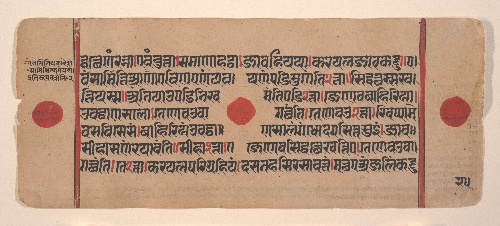
Date: 15th century
Object type: Folio
Classification: Paintings
Medium: Ink, opaque watercolor, and gold on paper
Culture: India (Gujarat)
Dimensions: 4 3/8 x 10 5/8 in. (11.1 x 27 cm)
Department: Asian Art
Credit line: Rogers Fund, 1955
Accession year: 1955
Repository: Metropolitan Museum of Art, New York, NY